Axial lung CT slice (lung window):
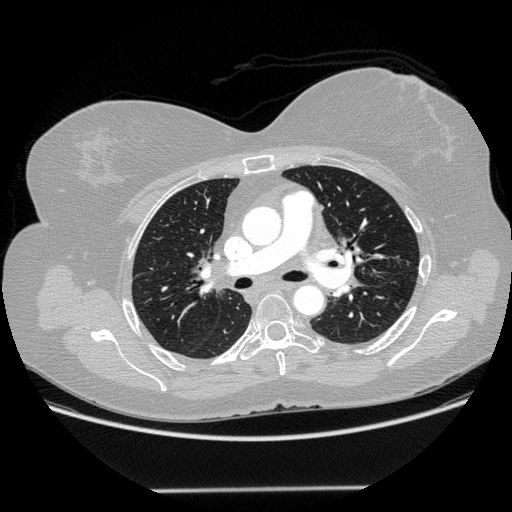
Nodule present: no